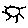
Label: sun